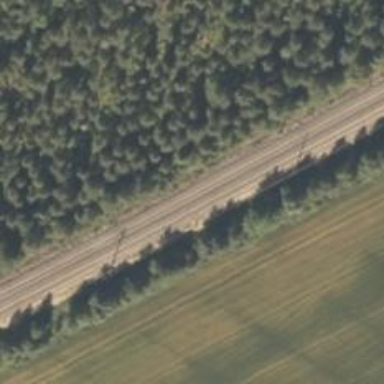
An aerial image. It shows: Railway signal.